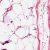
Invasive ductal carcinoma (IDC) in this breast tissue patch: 0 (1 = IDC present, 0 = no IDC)